Question: I would like to have an overlay that is not over the label and that has the same shape than the node it is on. How could I extend cytoscape.js or reuse existing functionnality to do so?
I tried to use border to achieve this result, but what I don't like about that is the fact that border goes inside the shape as you can see in the attached image.

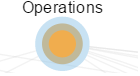
Answer: A border is a stroke in the canvas. That's how the API works in the browser, and that's the API is used to create the Cy.js visualisation.
Drawing the border prior to the node body with clipping could make the border less like a stroke, but that comes with a high expense -- unacceptable when many users need high performance graphs. Semitransparent borders are a good compromise aesthetically and with respect to performance.
With regards to the overlay: No, it is not possible to do that in a generic manner. For some shapes, it would be sufficient to draw the node body shape as the overlay but with just a larger size -- but this does not work for shapes such as 'triangle'.
If I were you, I would go with the semitransparent border -- at least for now. Alternatively, you could use a smaller overlay such that it's a tighter fit.
If you really want, I could point you in the direction of the code to modify.
Edit: Or maybe a (new) 'border-z-order' style property or similar would work for you? If your nodes are opaque, then having the border behind does not require clipping...